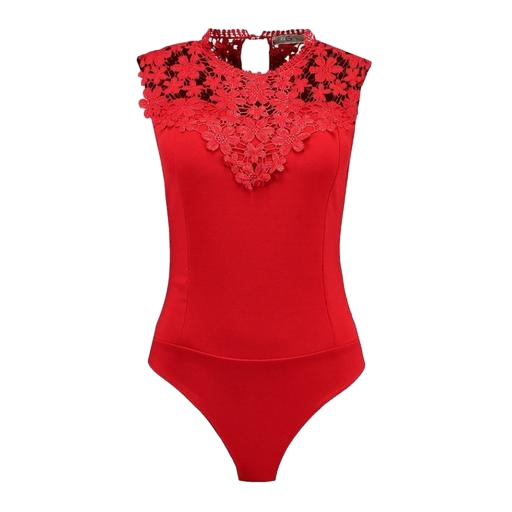
red scuba lace t-shirt, red lace-detail top, red boat-neck lace, white background